Interaction volume radius: 10 \u00c5
Interaction volume height: 20 \u00c5
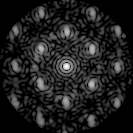
Disorder parameter: 0.3951